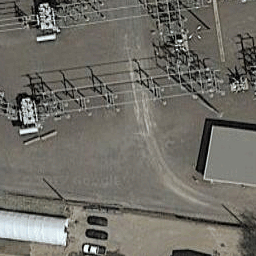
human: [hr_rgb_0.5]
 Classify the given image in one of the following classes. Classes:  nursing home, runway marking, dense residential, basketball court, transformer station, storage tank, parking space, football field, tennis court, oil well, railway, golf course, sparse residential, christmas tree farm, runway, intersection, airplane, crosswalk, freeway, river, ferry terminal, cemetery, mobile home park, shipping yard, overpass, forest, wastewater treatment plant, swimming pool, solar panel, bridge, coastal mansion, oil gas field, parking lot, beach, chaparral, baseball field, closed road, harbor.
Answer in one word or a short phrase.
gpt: transformer station